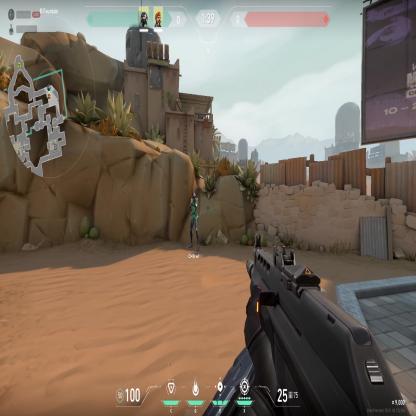
Label: teammate